Question: I'm trying to retrieve a list of entities from CRM, but I'd like to get each one with the related entities. So far, I've the following code:
'''
FilterExpression filterExpression = new FilterExpression();
ConditionExpression condition = new ConditionExpression(Constants.ModifiedOnAttribute, ConditionOperator.GreaterEqual, lastSync);
filterExpression.AddCondition(condition);
QueryExpression query = new QueryExpression()
{
EntityName = entityName,
ColumnSet = new ColumnSet(attributesMetadata.Select(att => att.Name).ToArray<string>()),
Criteria = filterExpression,
Distinct = false,
NoLock = true
};
RetrieveMultipleRequest multipleRequest = new RetrieveMultipleRequest();
multipleRequest.Query = queryExpression;
RetrieveMultipleResponse response = (RetrieveMultipleResponse)proxy.Execute(multipleRequest);
'''
In the variable response, I can see the EntityCollection attribute, but inside, Related entities always come empty.

I'd like to know if it is possible to retrieve the set of a given entities, with the related entities, using RetrieveMultipleRequest, rather than go one by one using RetrieveRequest.
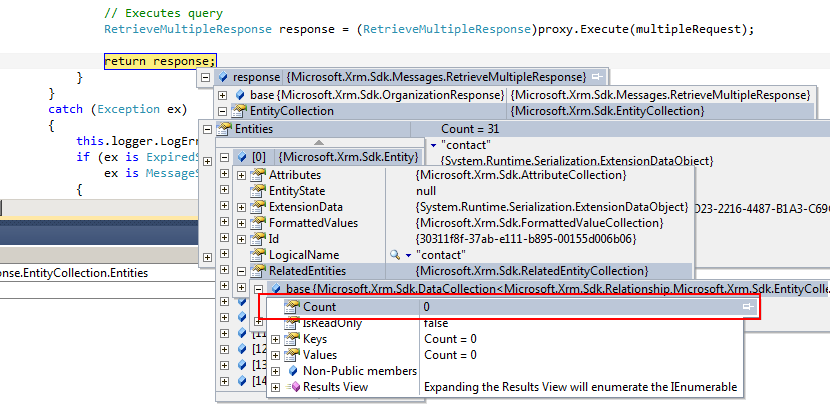
Answer: One approach to retreive related entities data - adding LinkEntities to your query. Example below will make you an idea how to make this:
'''
LinkEntity linkEntity = new LinkEntity("email", "new_emails", "activityid", "new_relatedemail", JoinOperator.Inner);
linkEntity.Columns.AddColumn("versionnumber");
linkEntity.Columns.AddColumn("new_emailsid");
linkEntity.EntityAlias = "related";
query = new QueryExpression("email");
query.ColumnSet.AddColumn("activityid");
query.ColumnSet.AddColumn("versionnumber");
query.Criteria.AddCondition("modifiedon", ConditionOperator.NotNull);
query.LinkEntities.Add(linkEntity);
'''
And then you can access attributes from related entities using EntityAlias you specified above:
'''
foreach (Entity entity in entities.Entities)
{
if ((long)(entity["related.versionnumber"] as AliasedValue).Value > 0)
{
stop = false;
}
}
'''